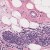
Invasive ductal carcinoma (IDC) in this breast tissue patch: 0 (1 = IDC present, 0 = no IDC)